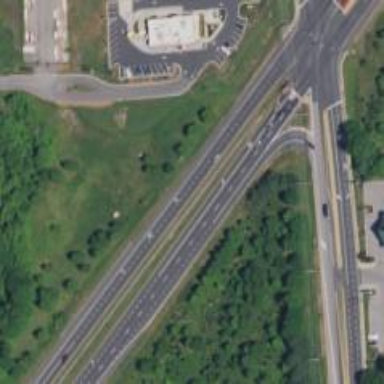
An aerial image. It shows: This image shows trunk highway that functions as expressway.